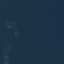
Land use / land cover class: SeaLake